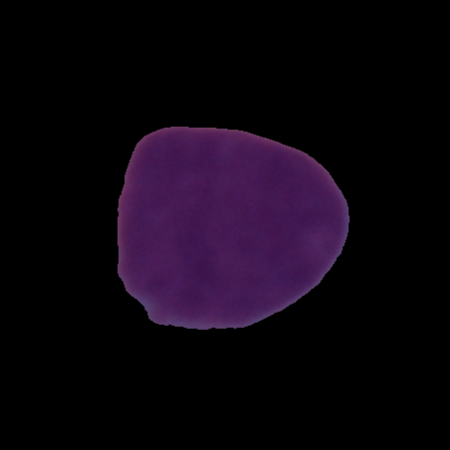
Label: cancer